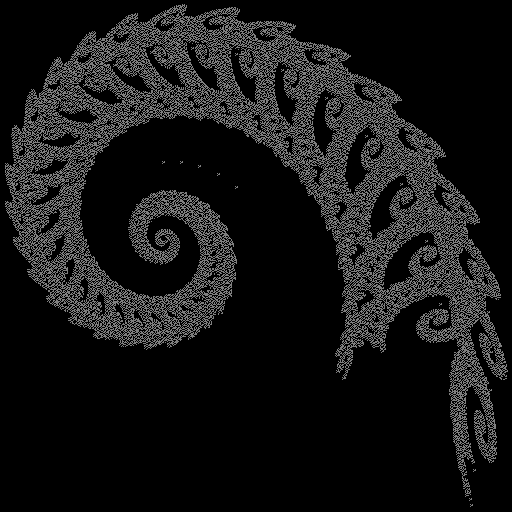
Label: octopuslegs